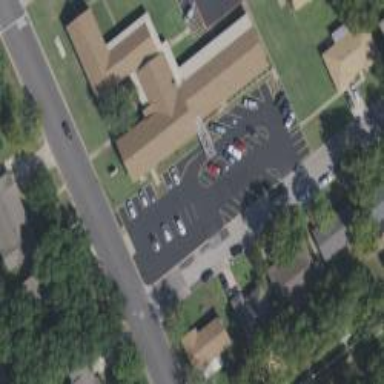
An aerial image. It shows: Parking space.